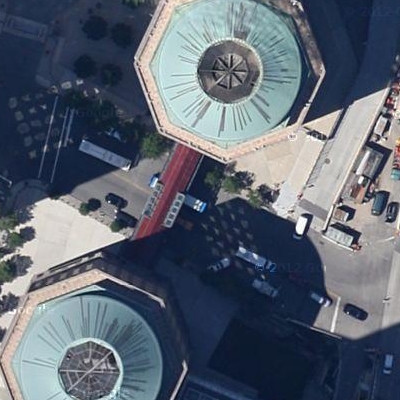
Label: Industry